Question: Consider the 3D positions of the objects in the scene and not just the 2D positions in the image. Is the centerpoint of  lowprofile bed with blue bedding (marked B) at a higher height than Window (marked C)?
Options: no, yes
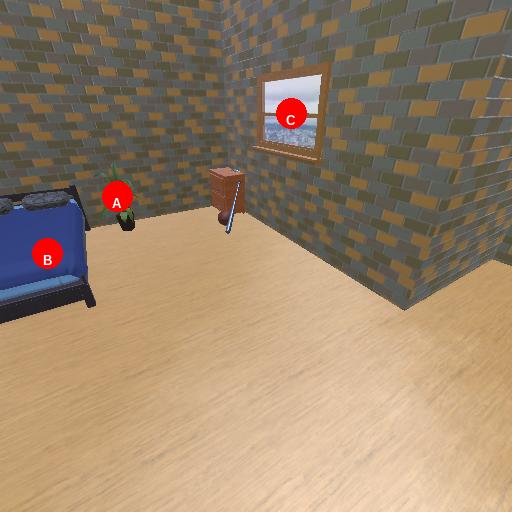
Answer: no